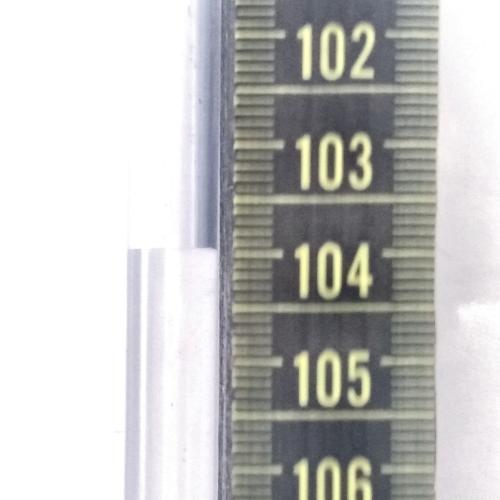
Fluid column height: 104.0 cm